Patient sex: F
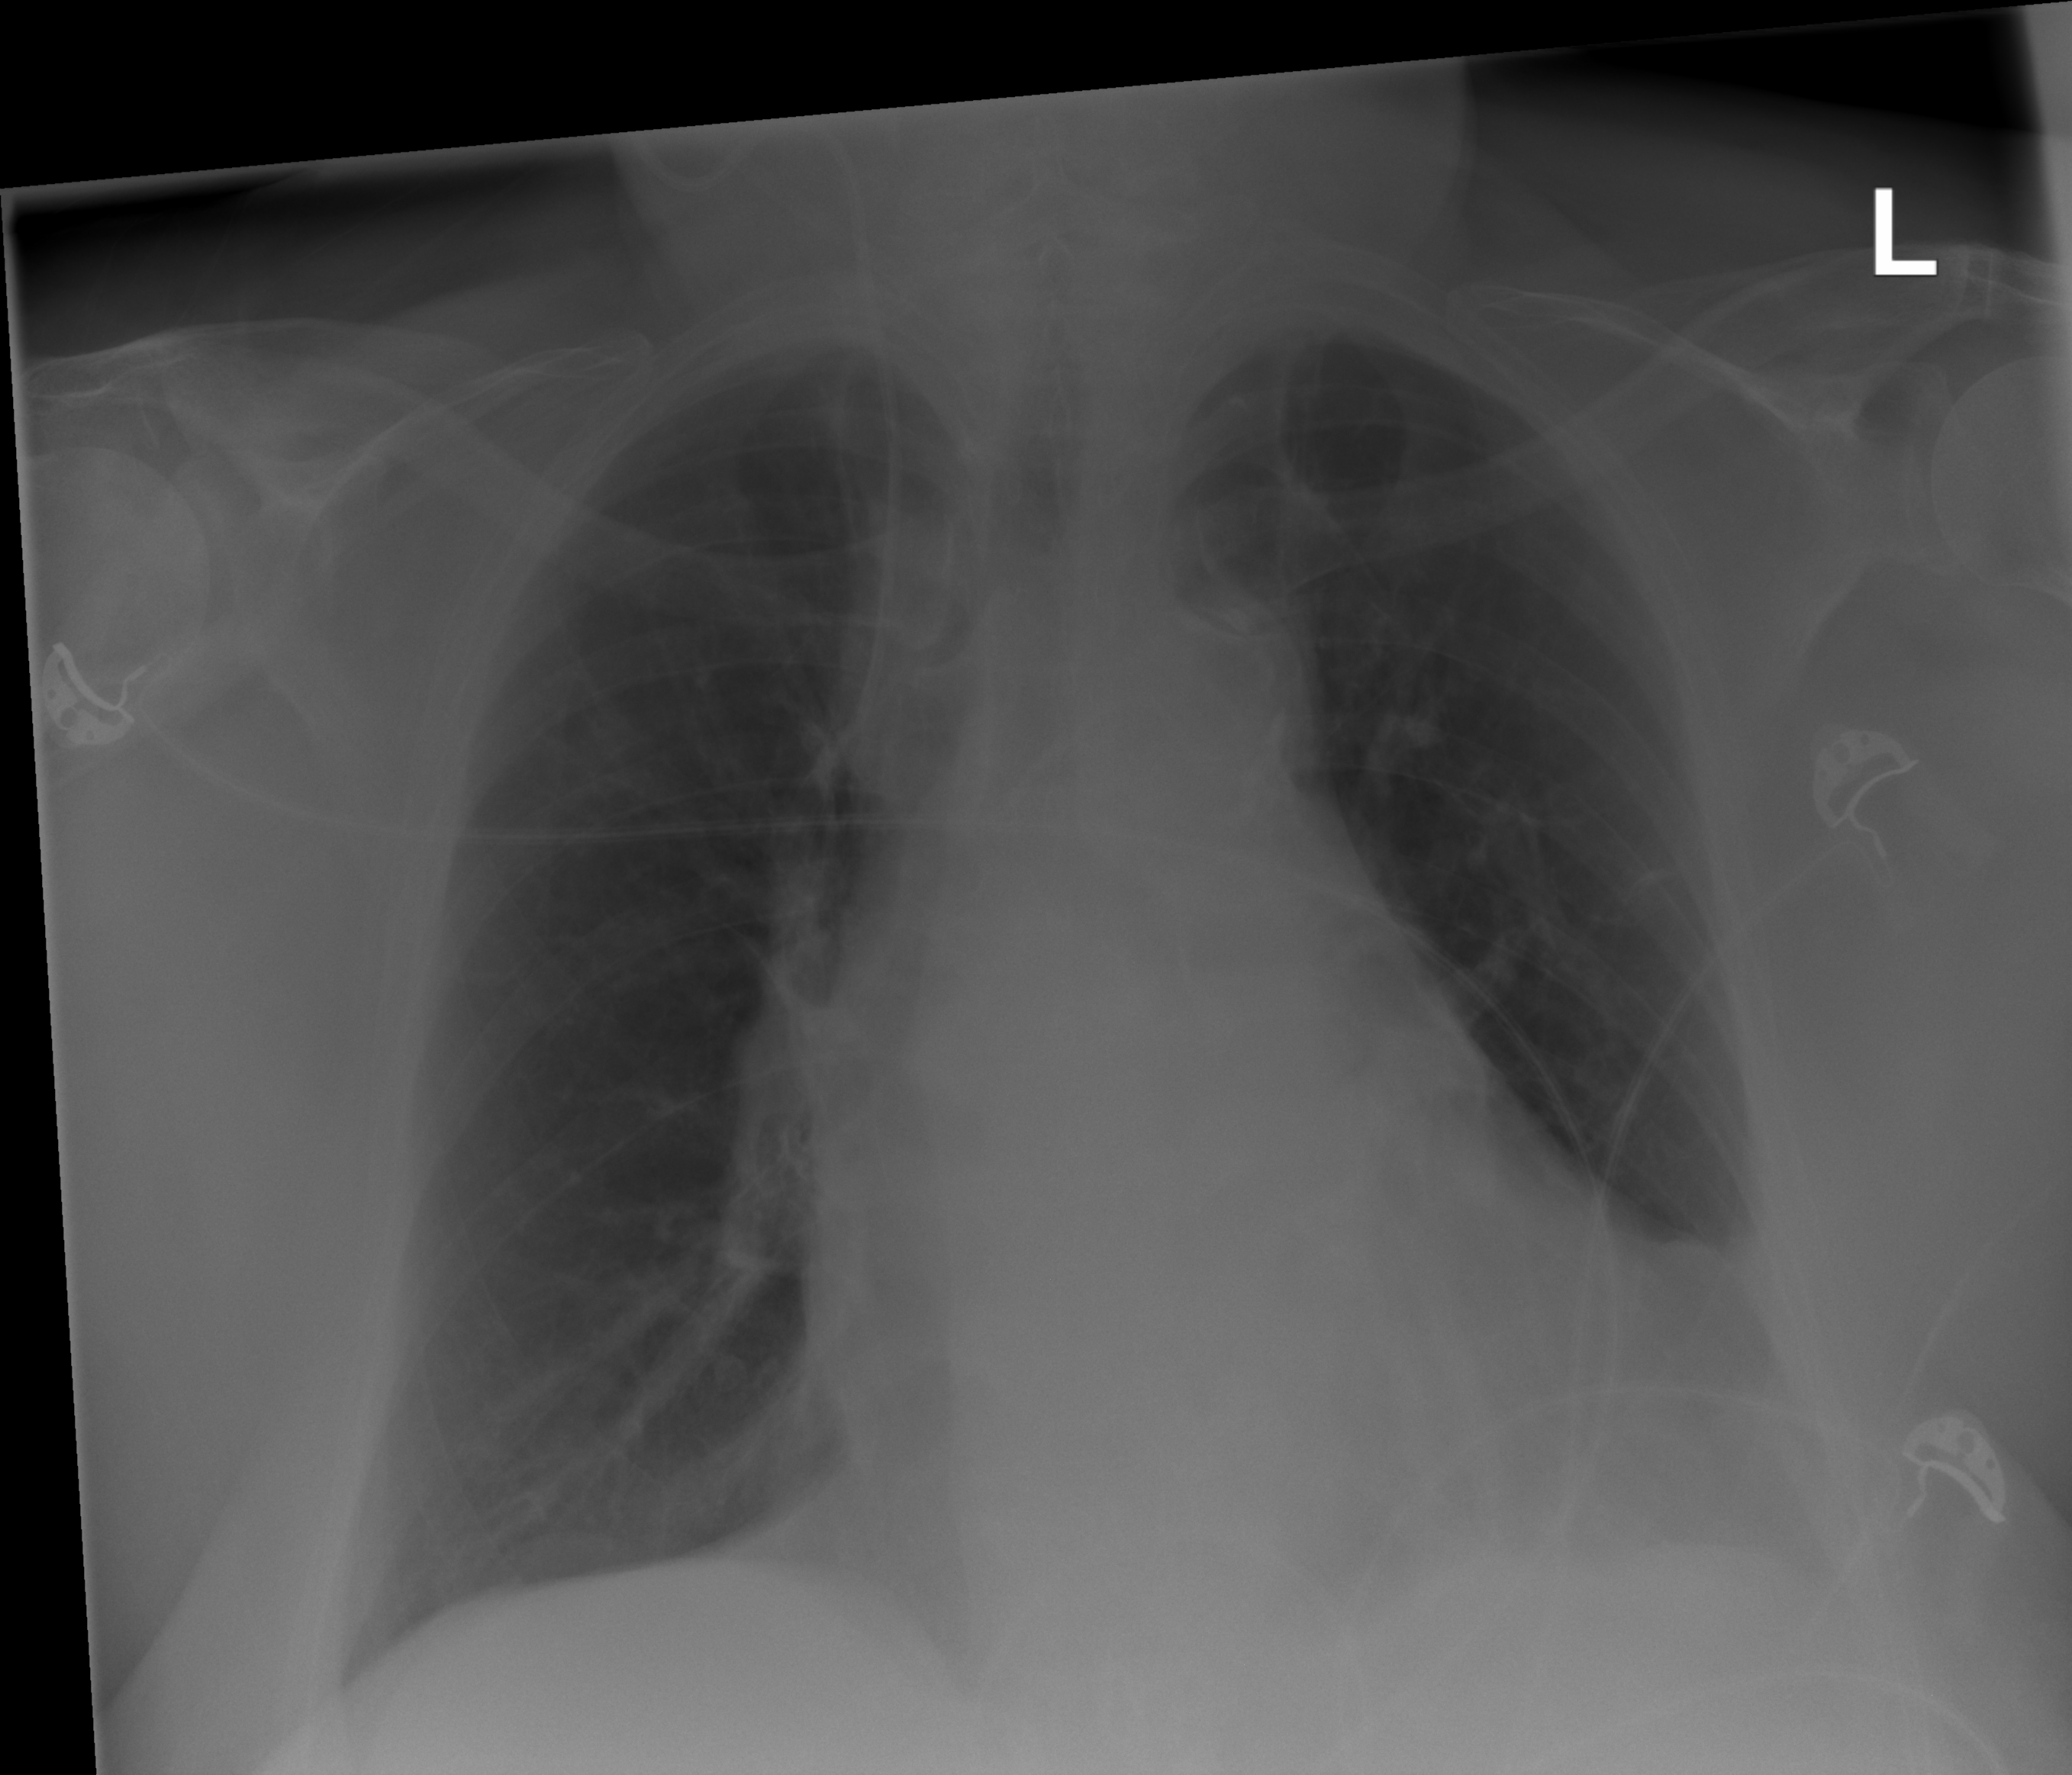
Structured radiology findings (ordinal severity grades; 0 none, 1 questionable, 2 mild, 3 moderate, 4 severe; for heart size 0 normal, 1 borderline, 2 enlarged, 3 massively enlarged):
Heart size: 3
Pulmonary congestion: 0
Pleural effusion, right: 0
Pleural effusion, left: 1
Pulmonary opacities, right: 0
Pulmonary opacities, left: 0
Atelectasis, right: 0
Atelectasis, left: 0